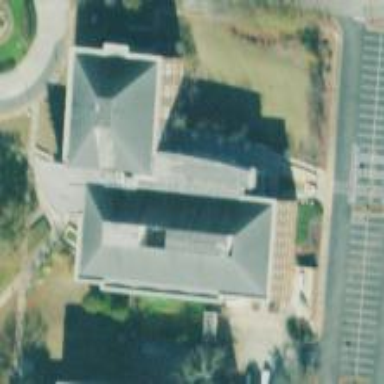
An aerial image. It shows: College building.